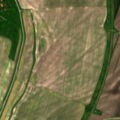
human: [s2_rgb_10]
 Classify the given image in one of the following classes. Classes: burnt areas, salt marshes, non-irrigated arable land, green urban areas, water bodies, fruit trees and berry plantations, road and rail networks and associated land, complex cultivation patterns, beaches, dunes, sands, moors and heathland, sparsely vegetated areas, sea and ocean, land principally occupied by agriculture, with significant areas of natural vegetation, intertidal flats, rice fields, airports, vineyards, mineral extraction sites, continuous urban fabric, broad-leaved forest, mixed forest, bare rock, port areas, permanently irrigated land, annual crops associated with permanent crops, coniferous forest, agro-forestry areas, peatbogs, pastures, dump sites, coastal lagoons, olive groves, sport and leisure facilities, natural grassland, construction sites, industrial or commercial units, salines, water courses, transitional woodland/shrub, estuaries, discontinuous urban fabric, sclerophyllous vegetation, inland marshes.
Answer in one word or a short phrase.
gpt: industrial or commercial units, non-irrigated arable land, land principally occupied by agriculture, with significant areas of natural vegetation